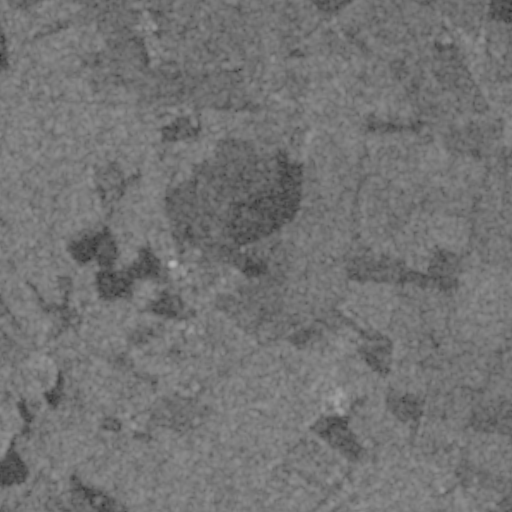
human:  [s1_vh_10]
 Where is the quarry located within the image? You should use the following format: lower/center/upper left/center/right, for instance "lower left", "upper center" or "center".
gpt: The quarry is located in the lower left of the image.
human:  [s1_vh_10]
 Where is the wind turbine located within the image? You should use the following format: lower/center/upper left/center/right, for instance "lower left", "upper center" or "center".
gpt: The wind turbine is located in the lower right of the image.
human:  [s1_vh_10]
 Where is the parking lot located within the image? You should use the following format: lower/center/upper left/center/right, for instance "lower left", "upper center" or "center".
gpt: There is no parking lot in the image.

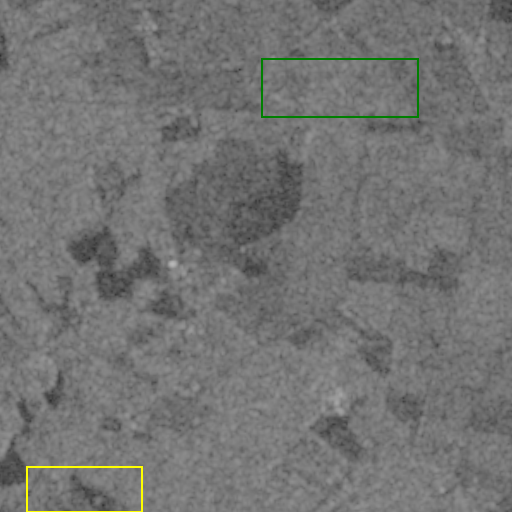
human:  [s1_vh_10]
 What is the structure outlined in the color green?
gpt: The structure outlined in green is a crop field.
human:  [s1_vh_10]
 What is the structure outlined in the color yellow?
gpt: The structure outlined in yellow is a quarry.
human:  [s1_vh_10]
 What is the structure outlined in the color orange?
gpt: There is no orange outline.